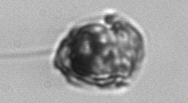
Label: Proterythropsis